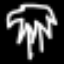
Label: palm tree